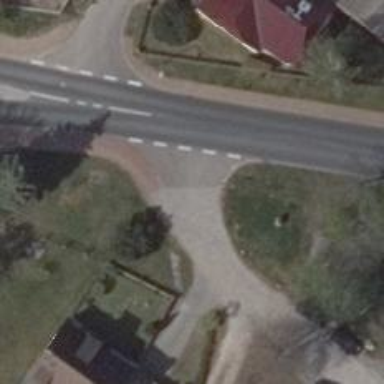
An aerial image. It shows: Road with "give way" sign.